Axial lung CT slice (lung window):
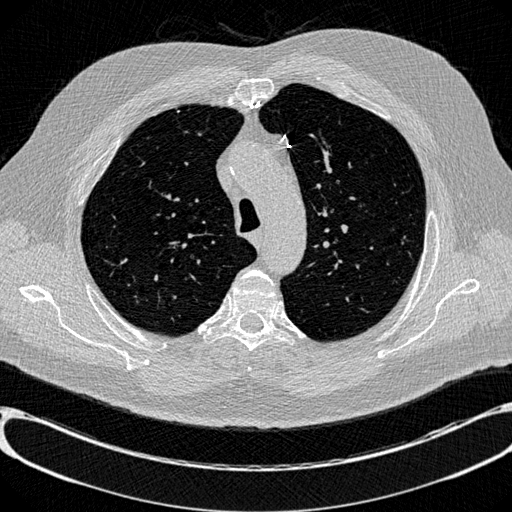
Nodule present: no